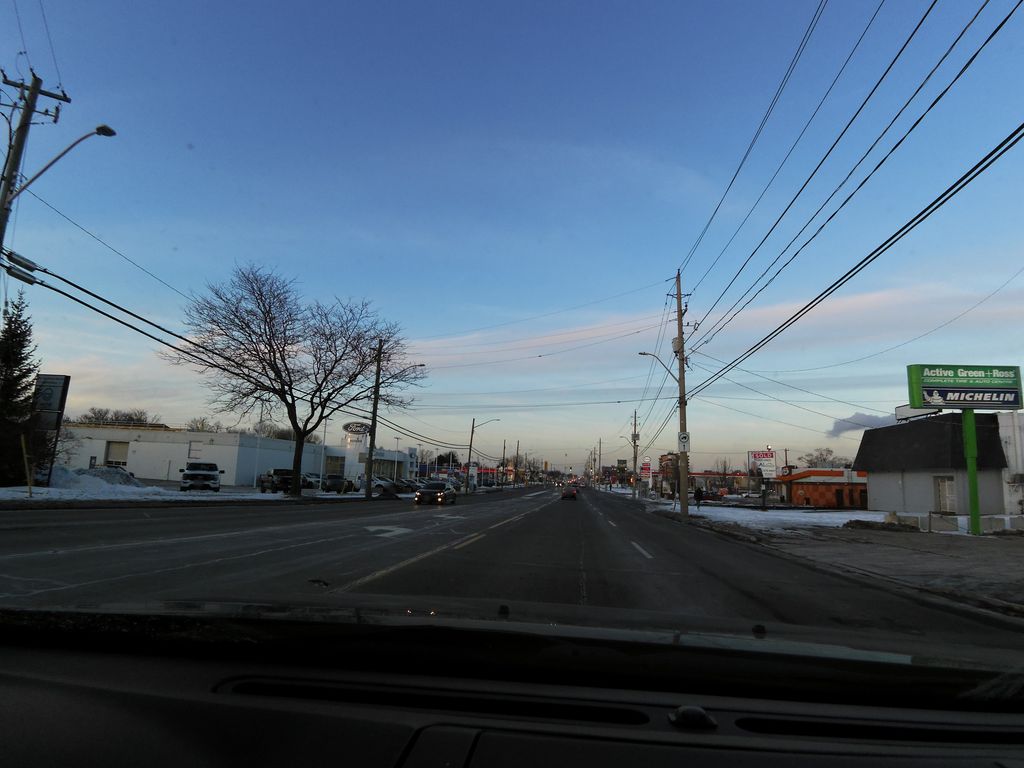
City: hamilton